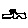
Label: car